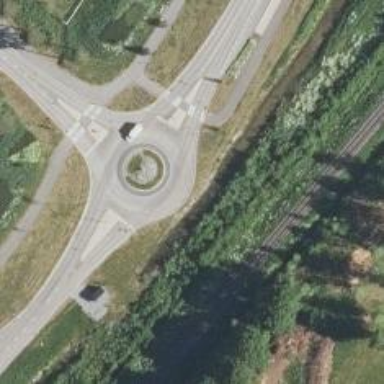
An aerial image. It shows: Roundabout at tertiary road junction.